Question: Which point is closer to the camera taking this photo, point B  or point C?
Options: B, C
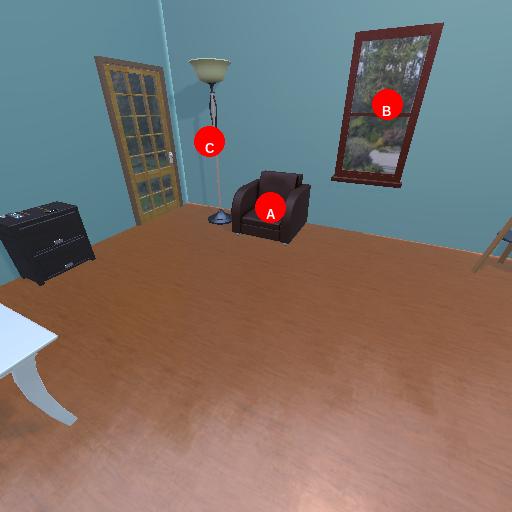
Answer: B